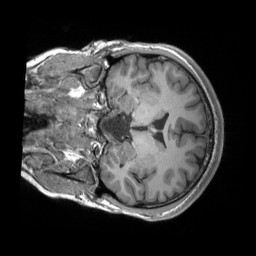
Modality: T1w
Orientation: coronal
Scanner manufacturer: siemens
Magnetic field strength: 3 T
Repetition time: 2.25 s
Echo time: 0.00306 s